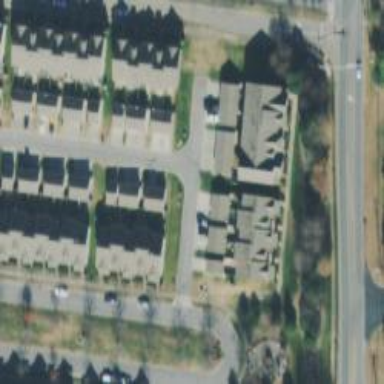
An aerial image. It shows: Alley classified as service road.